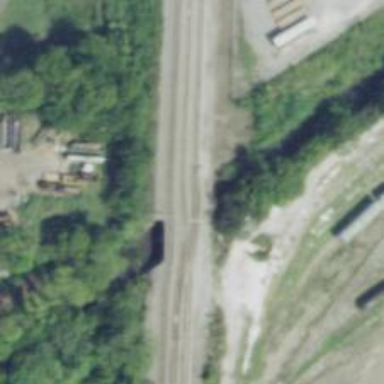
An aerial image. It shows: Railway bridge over siding rail track.